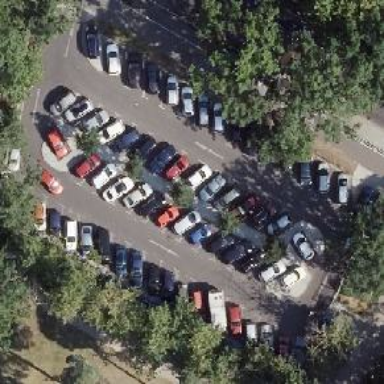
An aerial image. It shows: Parking area with surface.